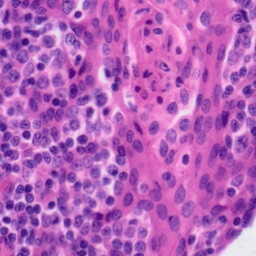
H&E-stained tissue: Tonsil